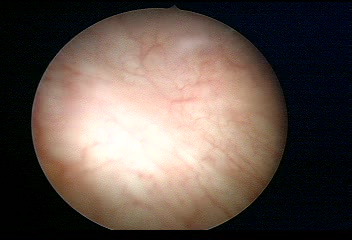
Modality: WLC
Class: Normal mucosa
Bladder cancer association: No